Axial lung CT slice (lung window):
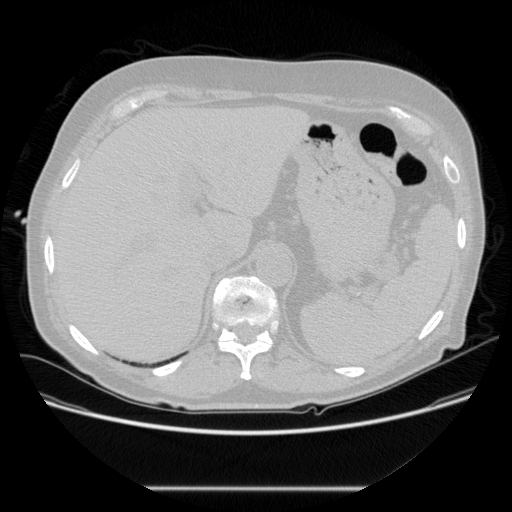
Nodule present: no